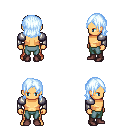
a pixel art fantasy rpg character, male body template, human, tanned skin, steel arm armor, teal pants, white cyan long bangs hairstyle, maroon shoes, four views (front, back, left, right), 2x2 character sprite sheet, small pixel art, hard edges, no anti-aliasing